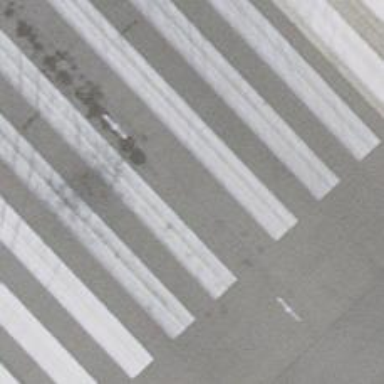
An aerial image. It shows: Runway surface made of asphalt at airport.